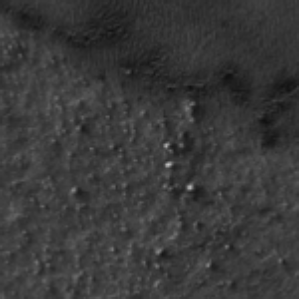
Label: frost